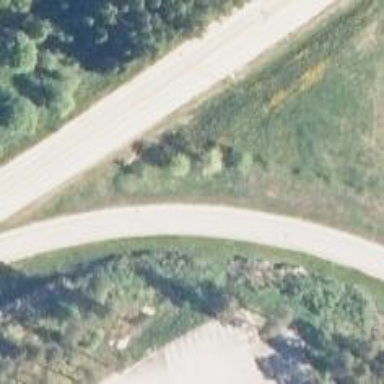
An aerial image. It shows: Trunk link road with asphalt surface.